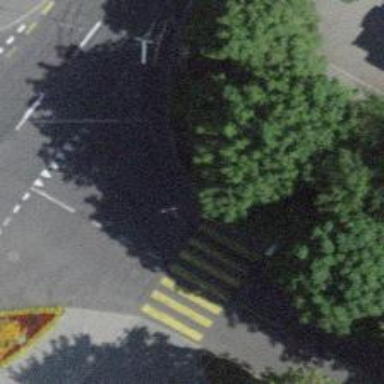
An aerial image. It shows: Kerb barrier.